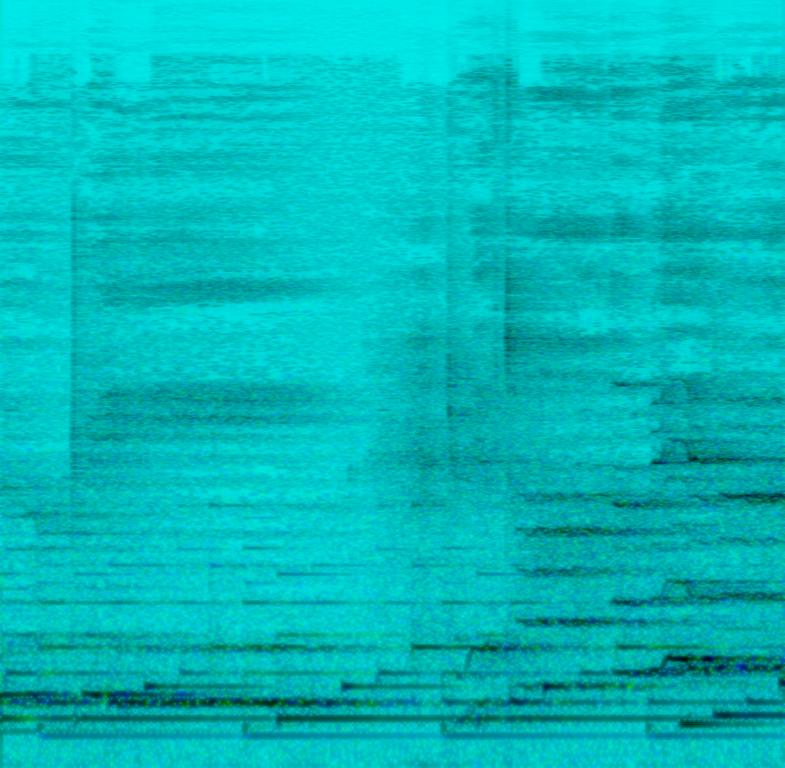
The low quality recording features a reverberant, intimate female vocal singing over soft, arpeggiated piano melody. It sounds haunting, hypnotic, heartfelt and muddy, as the frequencies are clashing and creating a mess in the mix. It sounds like a lullaby.